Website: lowes
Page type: payment
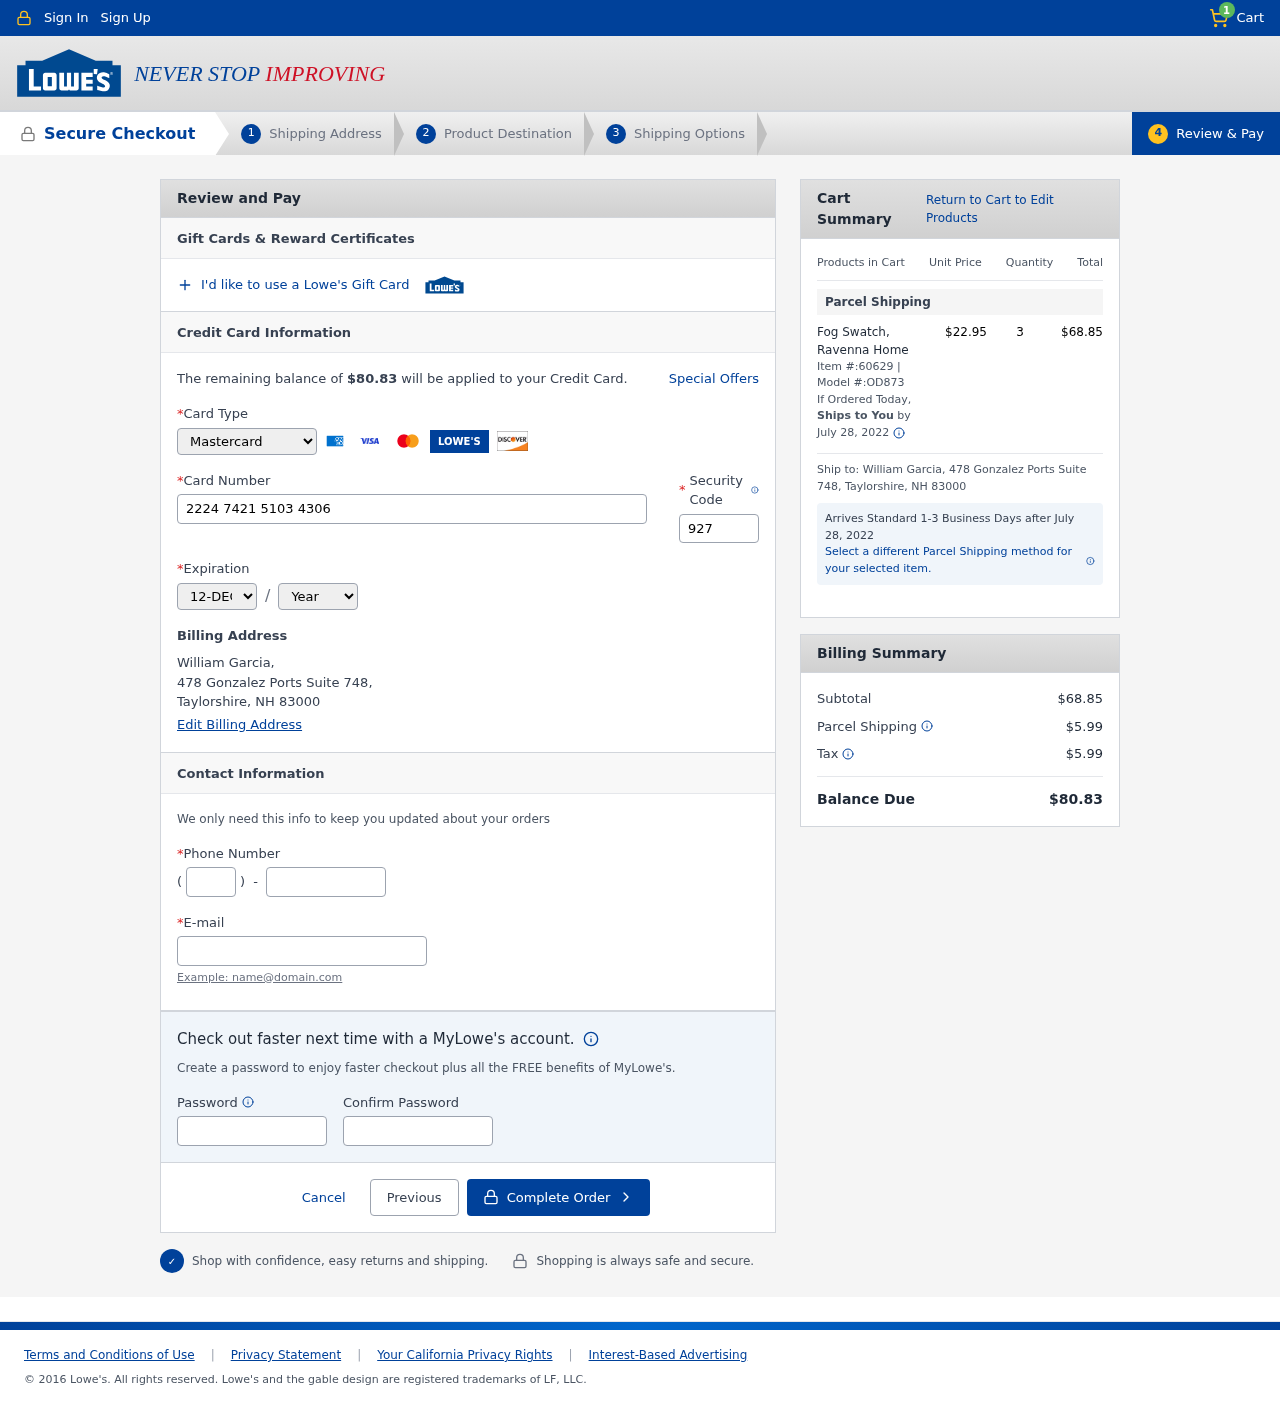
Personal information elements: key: PII_CARD_CVV
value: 927
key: PII_CARD_EXPIRY_MONTH
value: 12
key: PII_CARD_EXPIRY_YEAR
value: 29
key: PII_CARD_NUMBER
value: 2224 7421 5103 4306
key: PII_CARD_TYPE
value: Mastercard
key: PII_CITY_STATE_ZIP
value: Taylorshire, NH 83000
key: PII_EMAIL
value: william_garcia@gmail.com
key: PII_FULLNAME
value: William Garcia,
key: PII_PHONE
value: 7116361073
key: PII_PHONE_AREA
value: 711
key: PII_STREET
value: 478 Gonzalez Ports Suite 748,
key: PII_FULLNAME2
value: William Garcia
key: PII_STREET2
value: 478 Gonzalez Ports Suite 748
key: PII_CITY_STATE_ZIP2
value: Taylorshire, NH 83000
Product elements: key: PRODUCT1_NAME
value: Fog Swatch, Ravenna Home
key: PRODUCT1_PRICE
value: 22.95
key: PRODUCT1_QUANTITY
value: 3
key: PRODUCT1_ITEM
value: Item #:60629
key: PRODUCT1_MODEL
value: Model #:OD873
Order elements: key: ORDER_NUM_ITEMS
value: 1
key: ORDER_TOTAL
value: $80.83
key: ORDER_SHIPPING_DATE
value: July 28, 2022
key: ORDER_SUBTOTAL
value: $68.85
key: ORDER_SHIPPING_DATE2
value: July 28, 2022
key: ORDER_SHIPPING_COST
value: $5.99
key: ORDER_TAX
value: $5.99